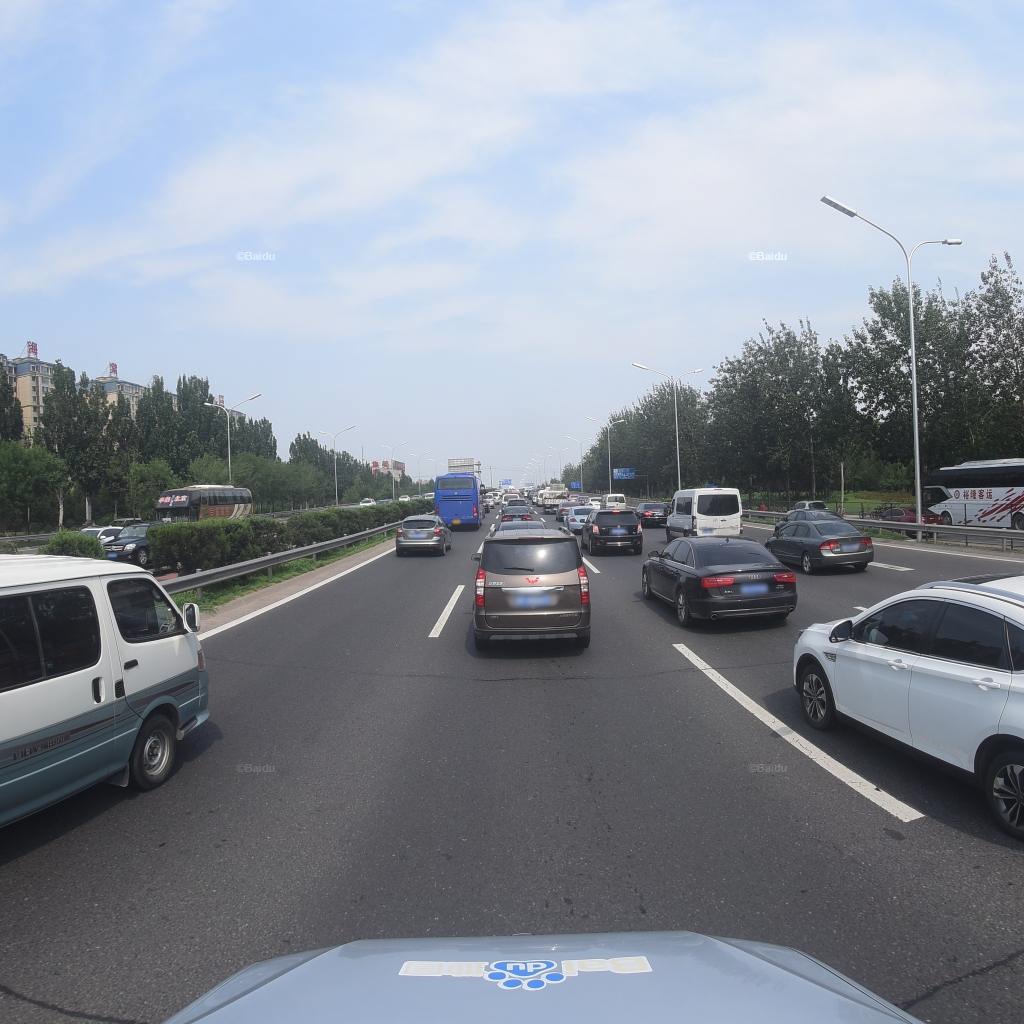
Region: Fengtai
Road damage annotations: transverse patch, transverse patch, transverse patch